Interaction volume radius: 5 \u00c5
Interaction volume height: 30 \u00c5
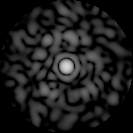
Disorder parameter: 0.846